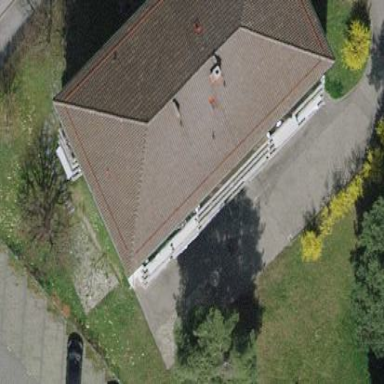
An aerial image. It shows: Apartment building with hipped roof.